Field crop: tomato
Growth stage: 2
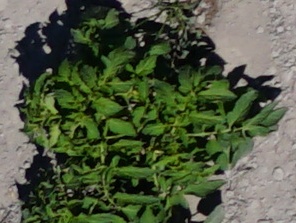
Species: tomato